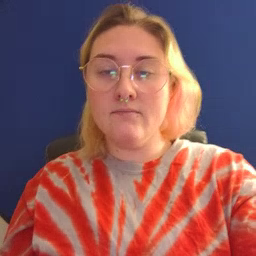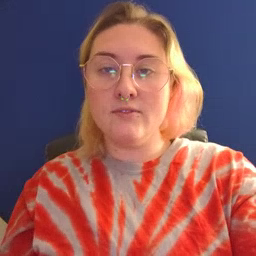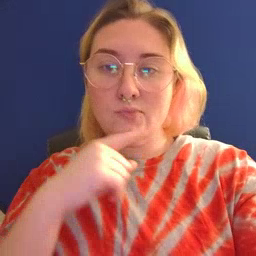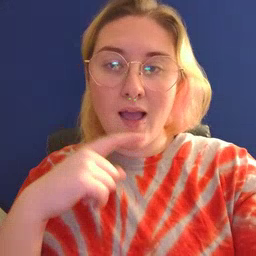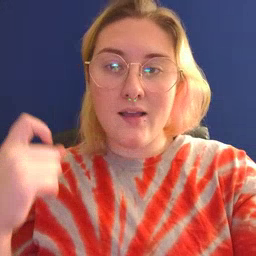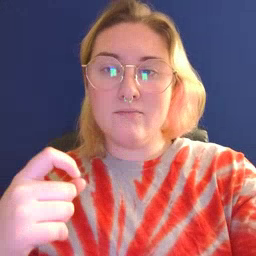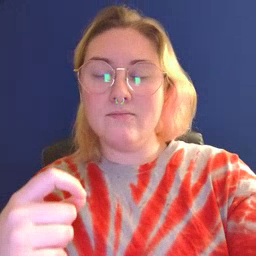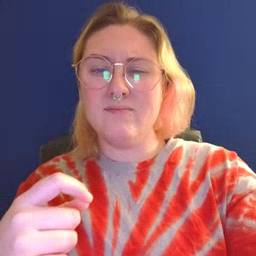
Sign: dry